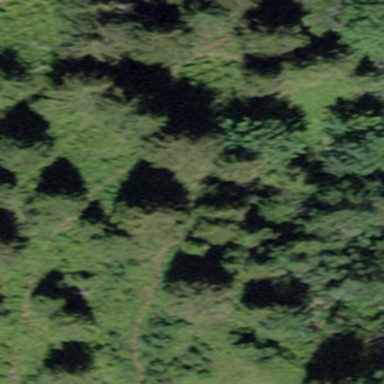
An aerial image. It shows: Forest area.